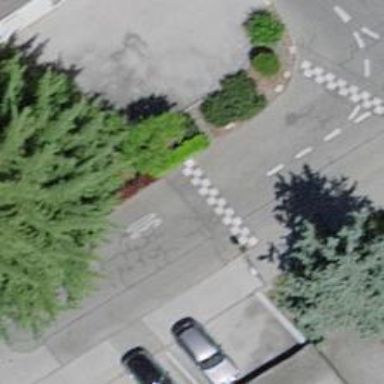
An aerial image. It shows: Traffic calming table.